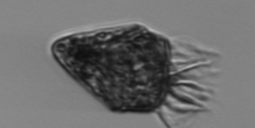
Label: Strombidium_morphotype2